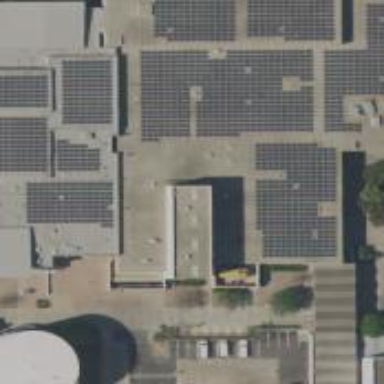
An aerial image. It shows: Solar power generator with photovoltaic panels.